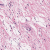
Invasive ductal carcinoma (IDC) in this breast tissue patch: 0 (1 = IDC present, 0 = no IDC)